Interaction volume radius: 5 \u00c5
Interaction volume height: 15 \u00c5
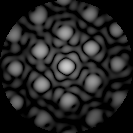
Disorder parameter: 0.2379